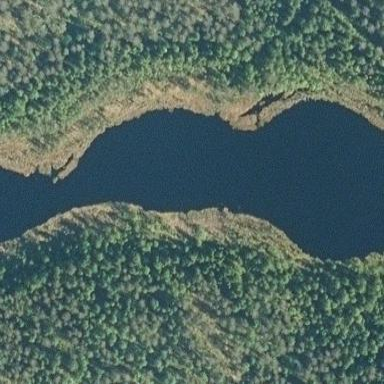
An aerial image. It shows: Pond surrounded by natural water.